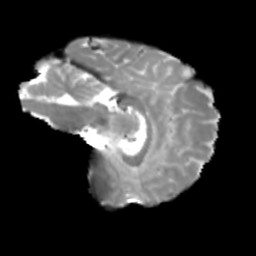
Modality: T2w
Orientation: sagittal
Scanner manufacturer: siemens
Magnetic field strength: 3 T
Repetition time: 4 s
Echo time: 0.0594 s